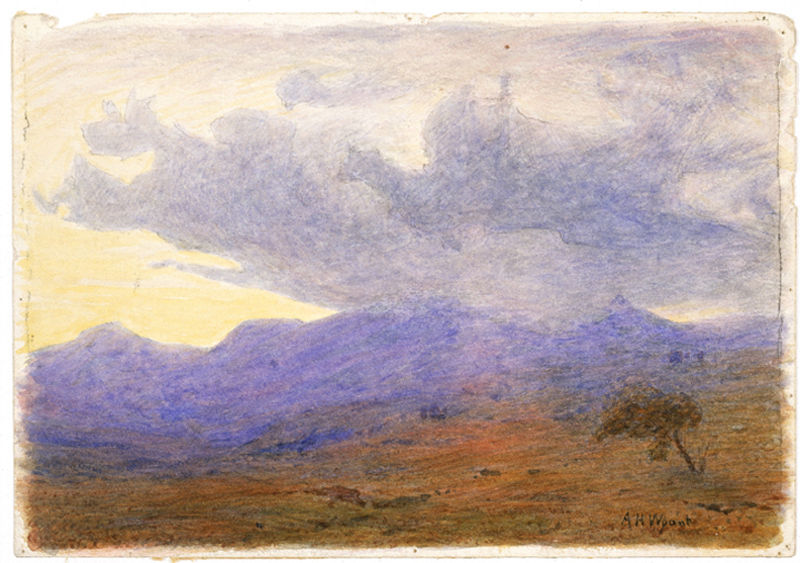
Titel: Landscape
Künstler: Alexander Helwig Wyant
Standort: Amherst (Massachusetts, USA)
Institution: Mead Art Museum, Amherst College
Schlagwörter: blue, green, painting, yellow, brown, cloud, clouds, sky, tree, hills, landscape, mountains, orange, distance, horizon, evening, grass, light, dusk, drawing, paper, shadow, wind, abstract, bright, day, watercolor, watercolour, pastel, study, peaks, brushstrokes, outdoors, hazy, plain, melancholy, scenery, rolling, loneliness, a h woont, wyont, mountain range